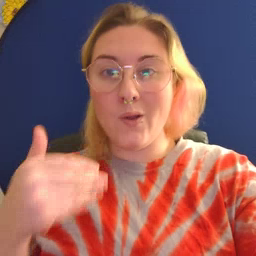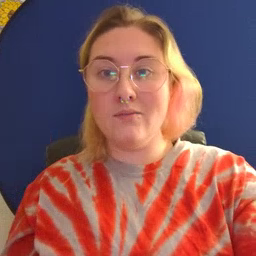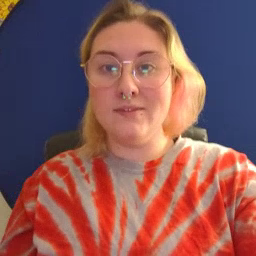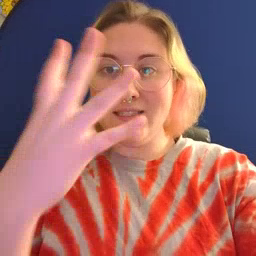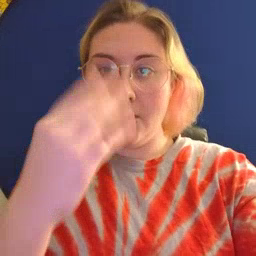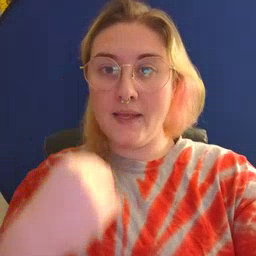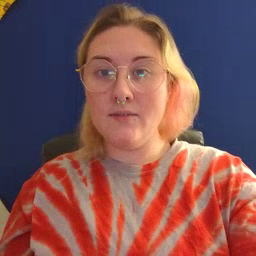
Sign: sleepy